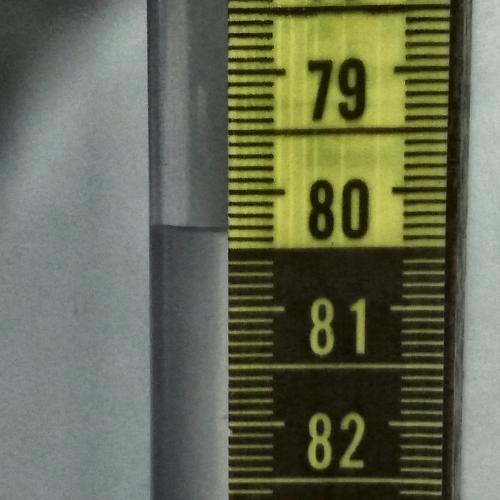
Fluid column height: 80.3 cm